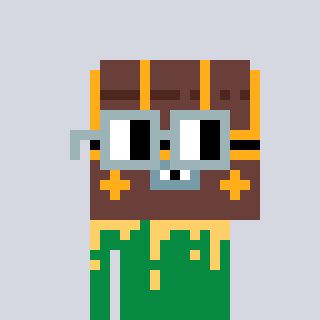
a pixel art character with square dark gray glasses, a treasure chest-shaped head and a green-colored body on a cool background